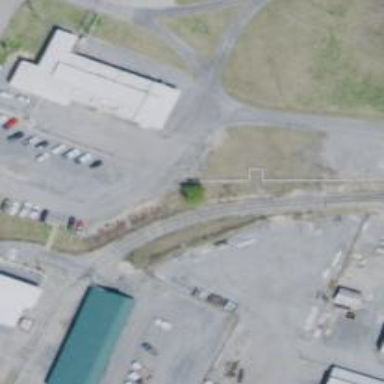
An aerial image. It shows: Rail spur service.